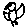
Label: bird